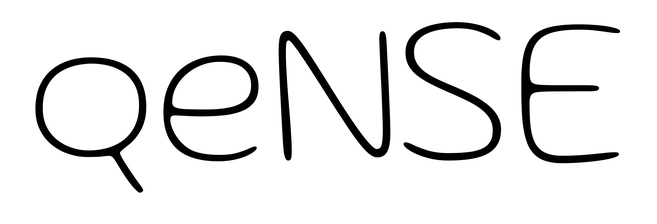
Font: Gluten_Thin